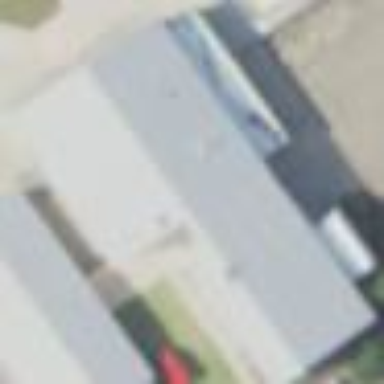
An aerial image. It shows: Building located in boatyard area.